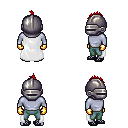
a pixel art fantasy rpg character, male body template, dark elf, purple skin, white cape, teal pants, red mohawk hairstyle, metal helm, gold gloves, ghillies, four views (front, back, left, right), 2x2 character sprite sheet, small pixel art, hard edges, no anti-aliasing